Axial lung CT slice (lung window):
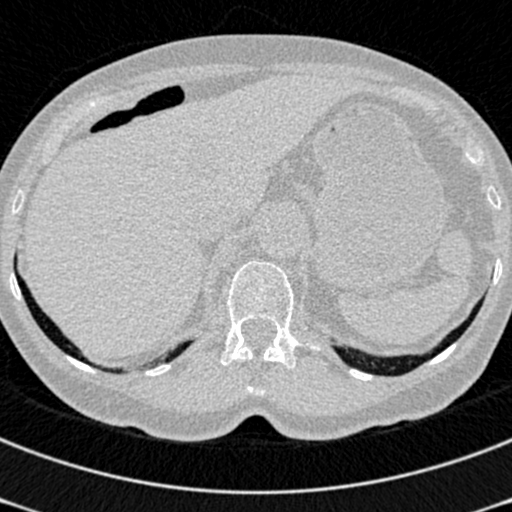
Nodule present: no